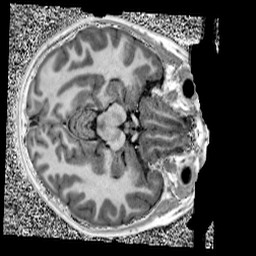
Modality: UNIT1
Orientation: axial
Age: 9
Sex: male
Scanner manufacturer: siemens
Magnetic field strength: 3 T
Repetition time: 4 s
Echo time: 0.00303 s